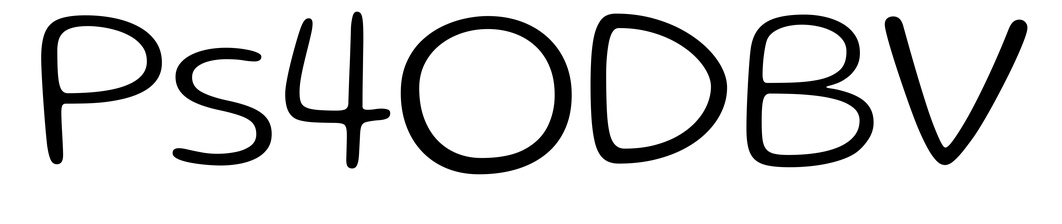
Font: Gluten_ExtraLight